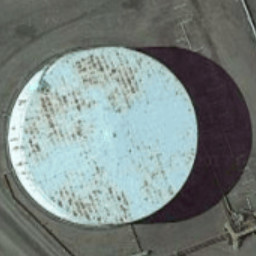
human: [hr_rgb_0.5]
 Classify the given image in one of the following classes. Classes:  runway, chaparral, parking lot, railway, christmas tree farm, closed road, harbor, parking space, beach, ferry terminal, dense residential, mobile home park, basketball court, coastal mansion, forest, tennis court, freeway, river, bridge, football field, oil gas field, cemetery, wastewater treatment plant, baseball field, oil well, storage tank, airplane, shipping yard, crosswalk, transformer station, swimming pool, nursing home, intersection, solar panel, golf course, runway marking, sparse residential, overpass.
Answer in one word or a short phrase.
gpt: storage tank